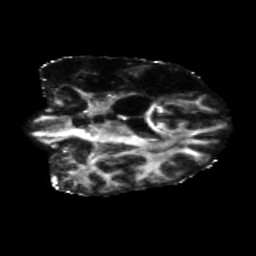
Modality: FA
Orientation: coronal
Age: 46
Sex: male
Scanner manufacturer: siemens
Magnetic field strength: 3 T
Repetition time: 5.47 s
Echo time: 0.0854 s